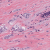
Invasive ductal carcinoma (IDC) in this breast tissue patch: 1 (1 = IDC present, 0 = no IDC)